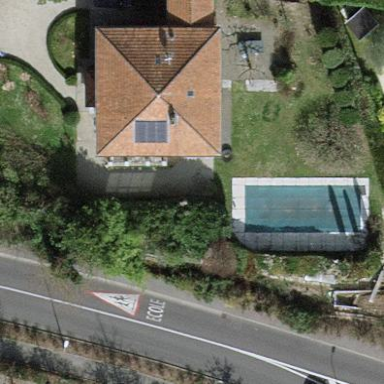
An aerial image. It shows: Garden surrounded by fence.